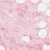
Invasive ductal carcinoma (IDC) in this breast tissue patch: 0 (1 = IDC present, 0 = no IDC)